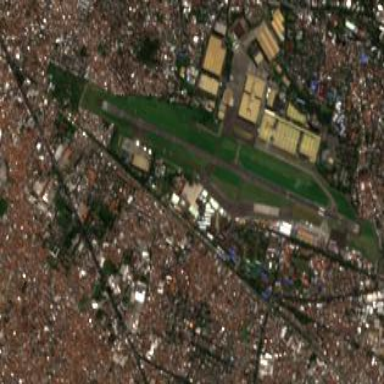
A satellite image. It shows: Asphalt runway at the airport.